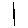
Label: line